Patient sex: M
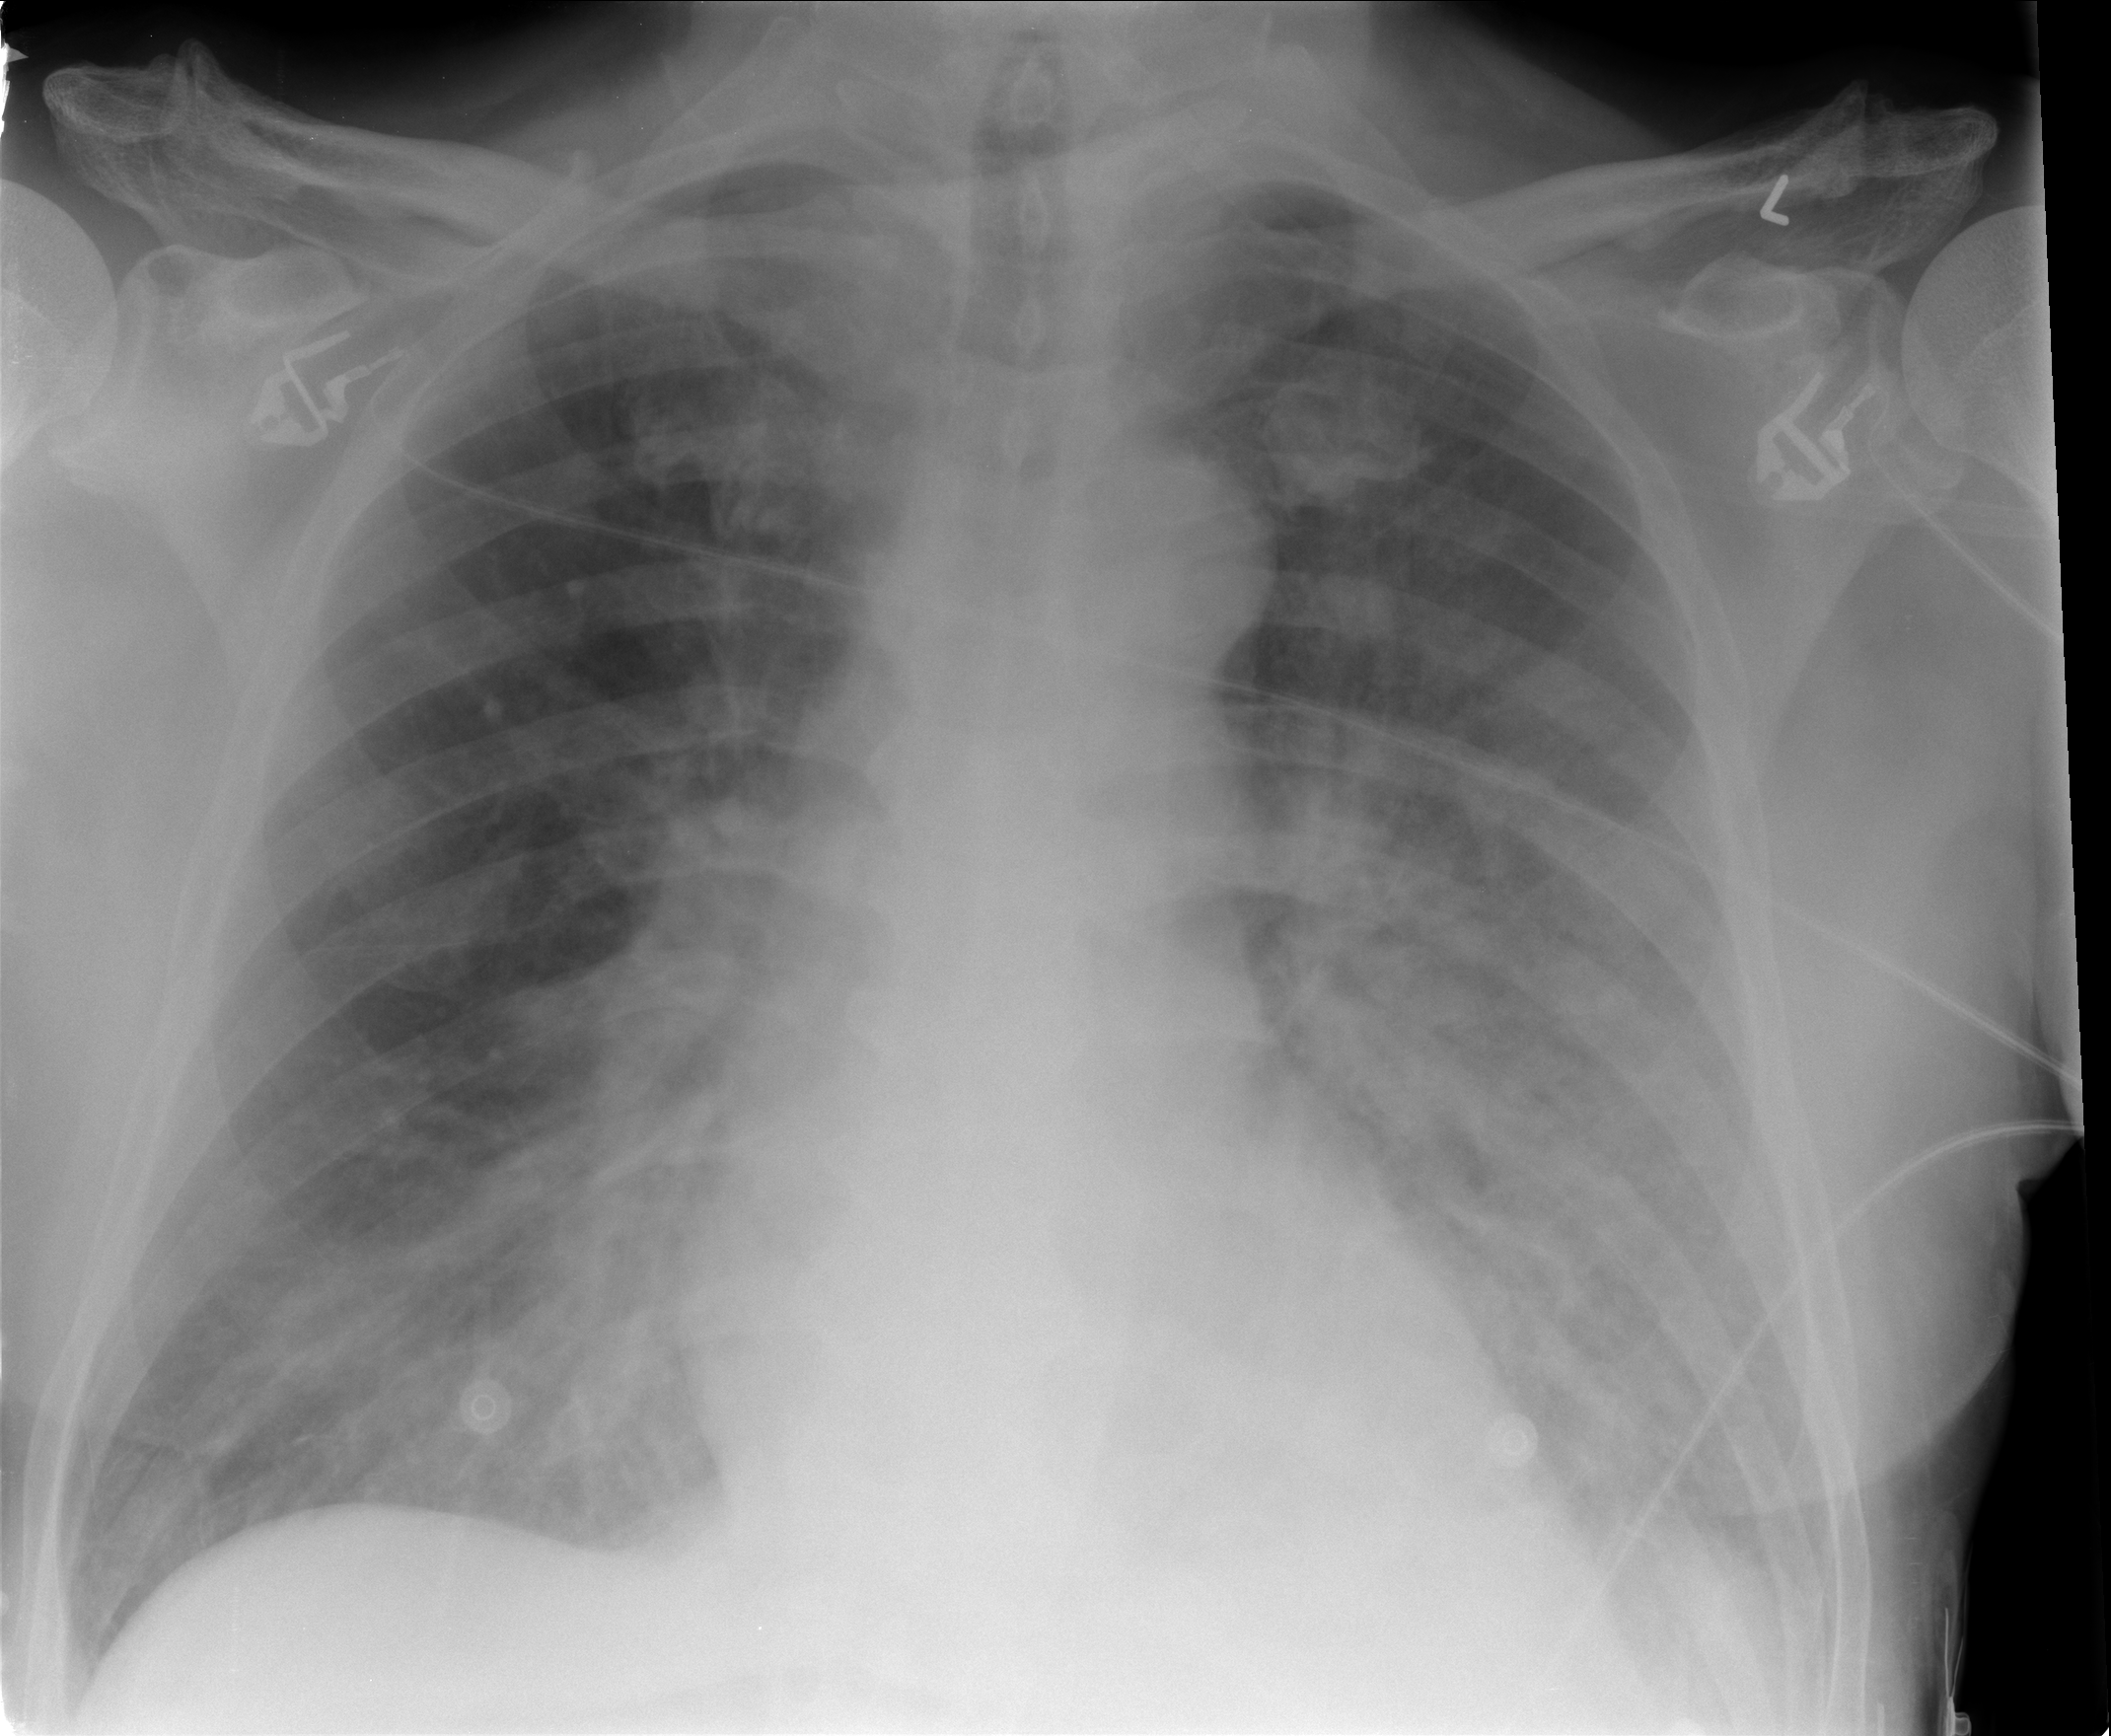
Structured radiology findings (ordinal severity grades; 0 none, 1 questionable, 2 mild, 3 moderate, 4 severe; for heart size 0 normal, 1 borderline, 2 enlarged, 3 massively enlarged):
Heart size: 0
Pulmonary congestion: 1
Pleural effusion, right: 0
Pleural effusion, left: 1
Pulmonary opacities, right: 2
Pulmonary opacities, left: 2
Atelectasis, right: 2
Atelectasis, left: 2